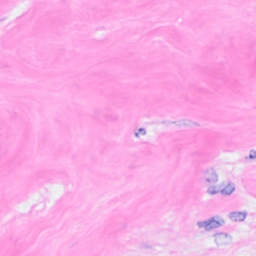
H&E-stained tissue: Breast